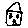
Label: house